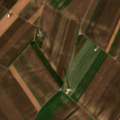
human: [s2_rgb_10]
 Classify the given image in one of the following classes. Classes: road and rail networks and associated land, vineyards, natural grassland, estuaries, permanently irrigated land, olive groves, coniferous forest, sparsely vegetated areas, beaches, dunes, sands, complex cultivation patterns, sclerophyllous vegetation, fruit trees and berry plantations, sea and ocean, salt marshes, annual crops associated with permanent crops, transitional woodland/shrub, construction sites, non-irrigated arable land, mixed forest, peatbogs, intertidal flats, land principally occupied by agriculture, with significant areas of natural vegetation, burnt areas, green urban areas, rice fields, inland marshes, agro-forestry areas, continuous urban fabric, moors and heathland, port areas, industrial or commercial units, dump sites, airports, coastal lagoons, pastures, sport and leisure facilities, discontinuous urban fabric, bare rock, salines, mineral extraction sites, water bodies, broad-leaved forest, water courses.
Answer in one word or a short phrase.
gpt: non-irrigated arable land